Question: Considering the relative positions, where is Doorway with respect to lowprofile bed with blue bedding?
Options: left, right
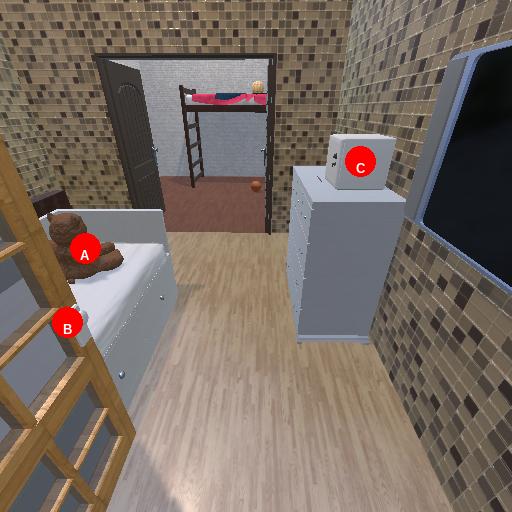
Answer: left